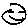
Label: smiley face